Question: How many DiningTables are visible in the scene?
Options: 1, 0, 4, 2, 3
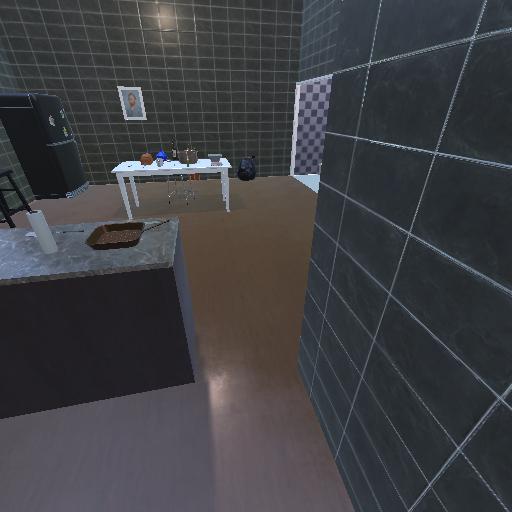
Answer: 1